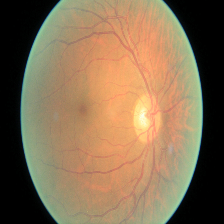
Diabetic retinopathy grade: Moderate